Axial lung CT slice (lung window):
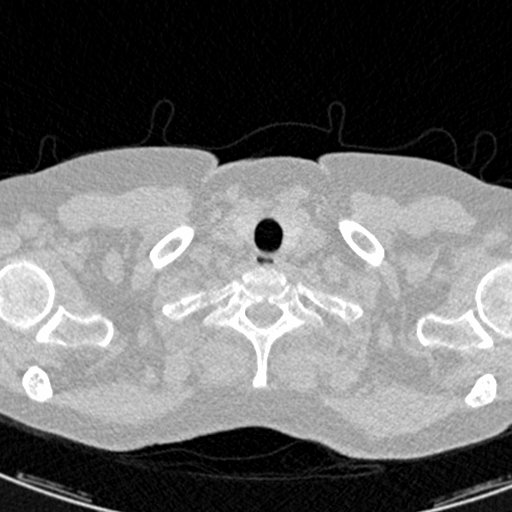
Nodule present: no